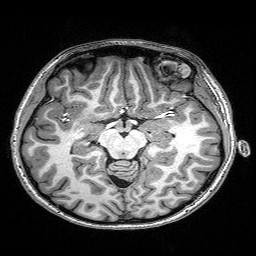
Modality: T1w
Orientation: coronal